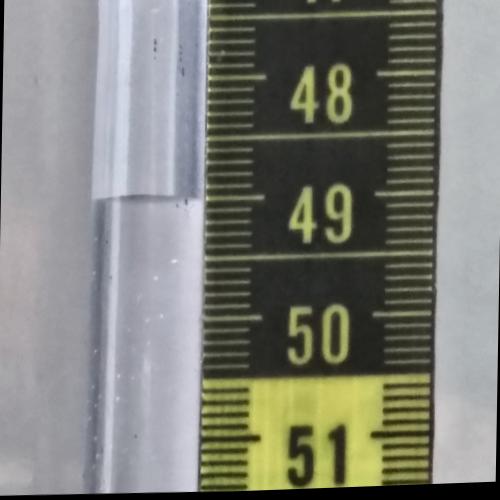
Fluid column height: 49.0 cm